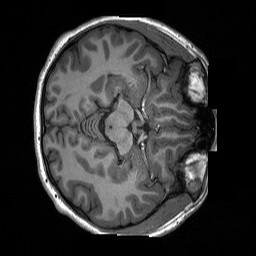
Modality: T1w
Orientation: axial
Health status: ill
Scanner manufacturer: siemens
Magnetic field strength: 3 T
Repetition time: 2.3 s
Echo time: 0.00226 s